Question: So I'm hacking away at some software and I decide to run the MySQL command
'''
GRANT ALL PRIVILEGES ON *.* TO 'root'@'%' IDENTIFIED BY 'password';
'''
Then I notice that my Bug tracker uses the same local MySQL server on my development PC.
Well darn ..
Now when I try to use my bug tracker (Mantis), I get an error message.
> APPLICATION ERROR #400 Database connection failed. Error received
from database was #1045: Access denied for user 'root'@'localhost'
(using password: NO). Please use the "Back" button in your web
browser to return to the previous page. There you can correct whatever
problems were identified in this error or select another action. You
can also click an option from the menu bar to go directly to a new
section. Previous non-fatal errors occurred. Page contents follow.SYSTEM WARNING: 'mysql_connect() [function.mysql-connect]: Access
denied for user 'root'@'localhost' (using password: NO)' in
'C:\xampp\htdocs\mantis\library\adodb\drivers\adodb-mysql.inc.php'
line 365
I checked inside the php file and that line is where the MySQL connection is established
'''
function _connect($argHostname, $argUsername, $argPassword, $argDatabasename)
{
if (!empty($this->port)) $argHostname .= ":".$this->port;
if (ADODB_PHPVER >= 0x4300)
$this->_connectionID = mysql_connect($argHostname,$argUsername,$argPassword,
$this->forceNewConnect,$this->clientFlags);
else if (ADODB_PHPVER >= 0x4200)
$this->_connectionID = mysql_connect($argHostname,$argUsername,$argPassword,
$this->forceNewConnect);
else
$this->_connectionID = mysql_connect($argHostname,$argUsername,$argPassword);
if ($this->_connectionID === false) return false;
if ($argDatabasename) return $this->SelectDB($argDatabasename);
return true;
}
'''
Using MySQL Workbench I can see that
SHOW GRANTS;

That first row seems to be the culprit, ... I think ...
Is there a way to revert this?
Thanks :)
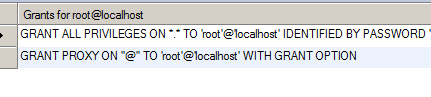
Answer: I've managed to get mantis working again by
'''
SET PASSWORD FOR root@localhost=PASSWORD('');
'''
As recommended <URL>